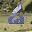
Label: 6